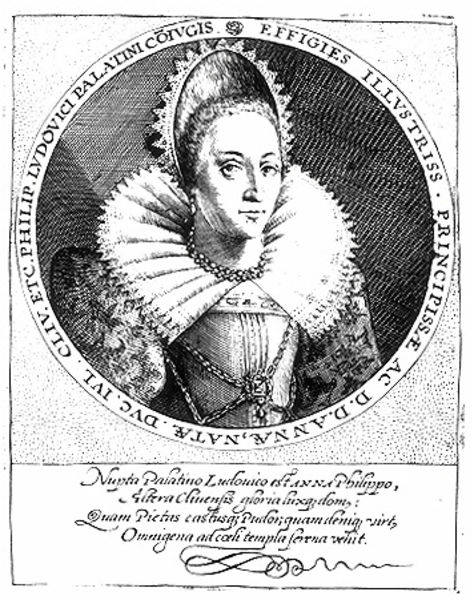
Titel: Bildnis der Pfalzgräfin Anna am Rhein zu Neuburg
Künstler: Crispyn de Passe
Institution: (Seriendruck)
Schlagwörter: schatten, weiß, frau, frisur, grau, hut, kleid, licht, mund, nase, schmuck, schwarz, zeichnung, blick, dame, haube, jung, mütze, augen, gesicht, kragen, rahmen, spitze, ärmel, bildnis, halskrause, portrait, porträt, stoff, adel, spitzen, perlen, puffärmel, renaissance, kreis, rund, adelige, kopfbedeckung, lächeln, holzschnitt, schrift, mieder, kette, grafik, rand, crown, women, collar, dress, female, lady, old, steif, woman, inschrift, picture, print, edel, perlenkette, halskette, unterschrift, buch, medaillon, druck, druckgrafik, schraffur, stich, illustration, text, brokat, damast, halbprofil, geschnürt, korsett, eyes, noble, kröse, königin, fürstin, black and white, bodice, frame, sketch, schwar, necklace, writing, handschrift, victorian, royal, latein, lateinisch, schriftfeld, umschrift, signature, coin, grabstein, vignette, schrit, seriendruck, rüschenkragen, description, latin, ruffles, sleeves, schnürmieder, ruff, jewelry, princess, queen, wealthy, illustris, elizabeth, elisabethanisch, headdress, itondo, invitation, poem, high class, palatine, posh, writings, duchess, palatini, freme, fine line, neck ruff, old royalty